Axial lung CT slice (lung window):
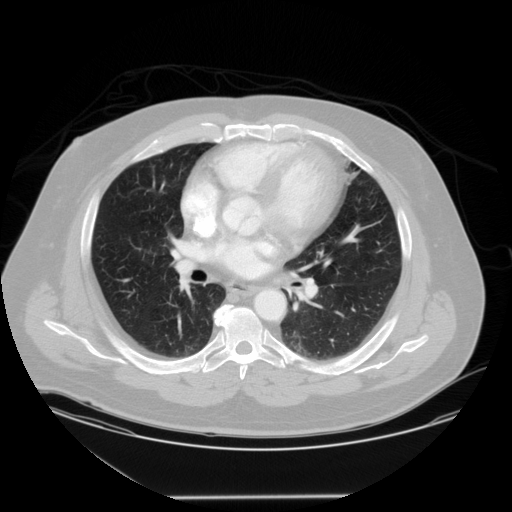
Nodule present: no